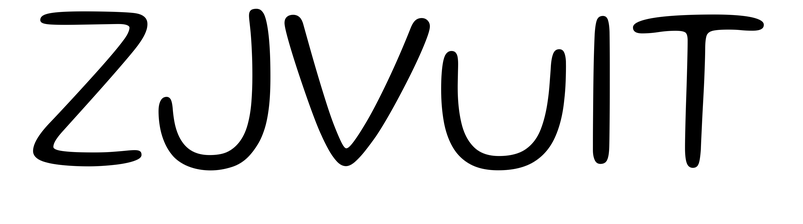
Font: Gluten_ExtraLight